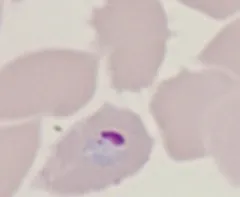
Microphotographs of Plasmodium ovale in field-stained thin and thick blood smears. Magnification 1000X showing thin . Young trophozoite.
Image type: pathology (h&e)